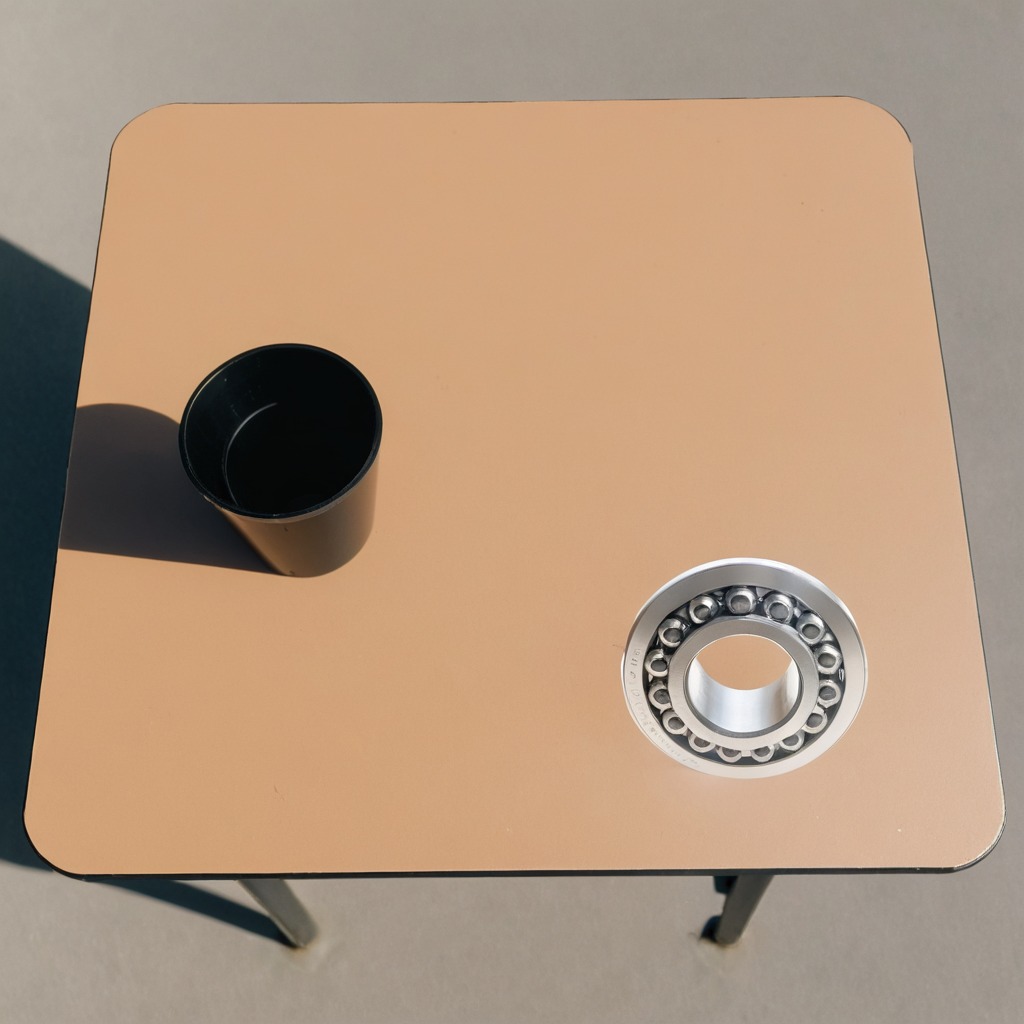
A metal ball bearing is lying on the table.